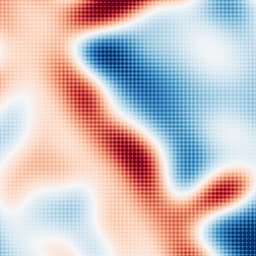
Category: multiscale
Decomposition family: log
Decomposition parameters: sigma: 20
Upsampling method: sinc_hamming
Upsampling parameters: scale: 4
kernel_size: 4
Upsampling scale: 4